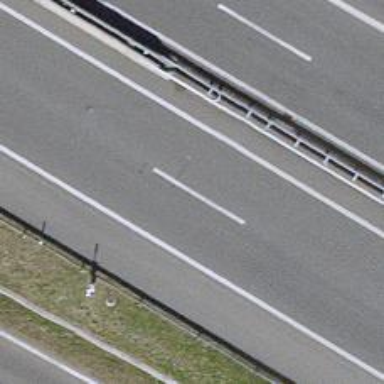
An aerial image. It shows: View of motorway.